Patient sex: F
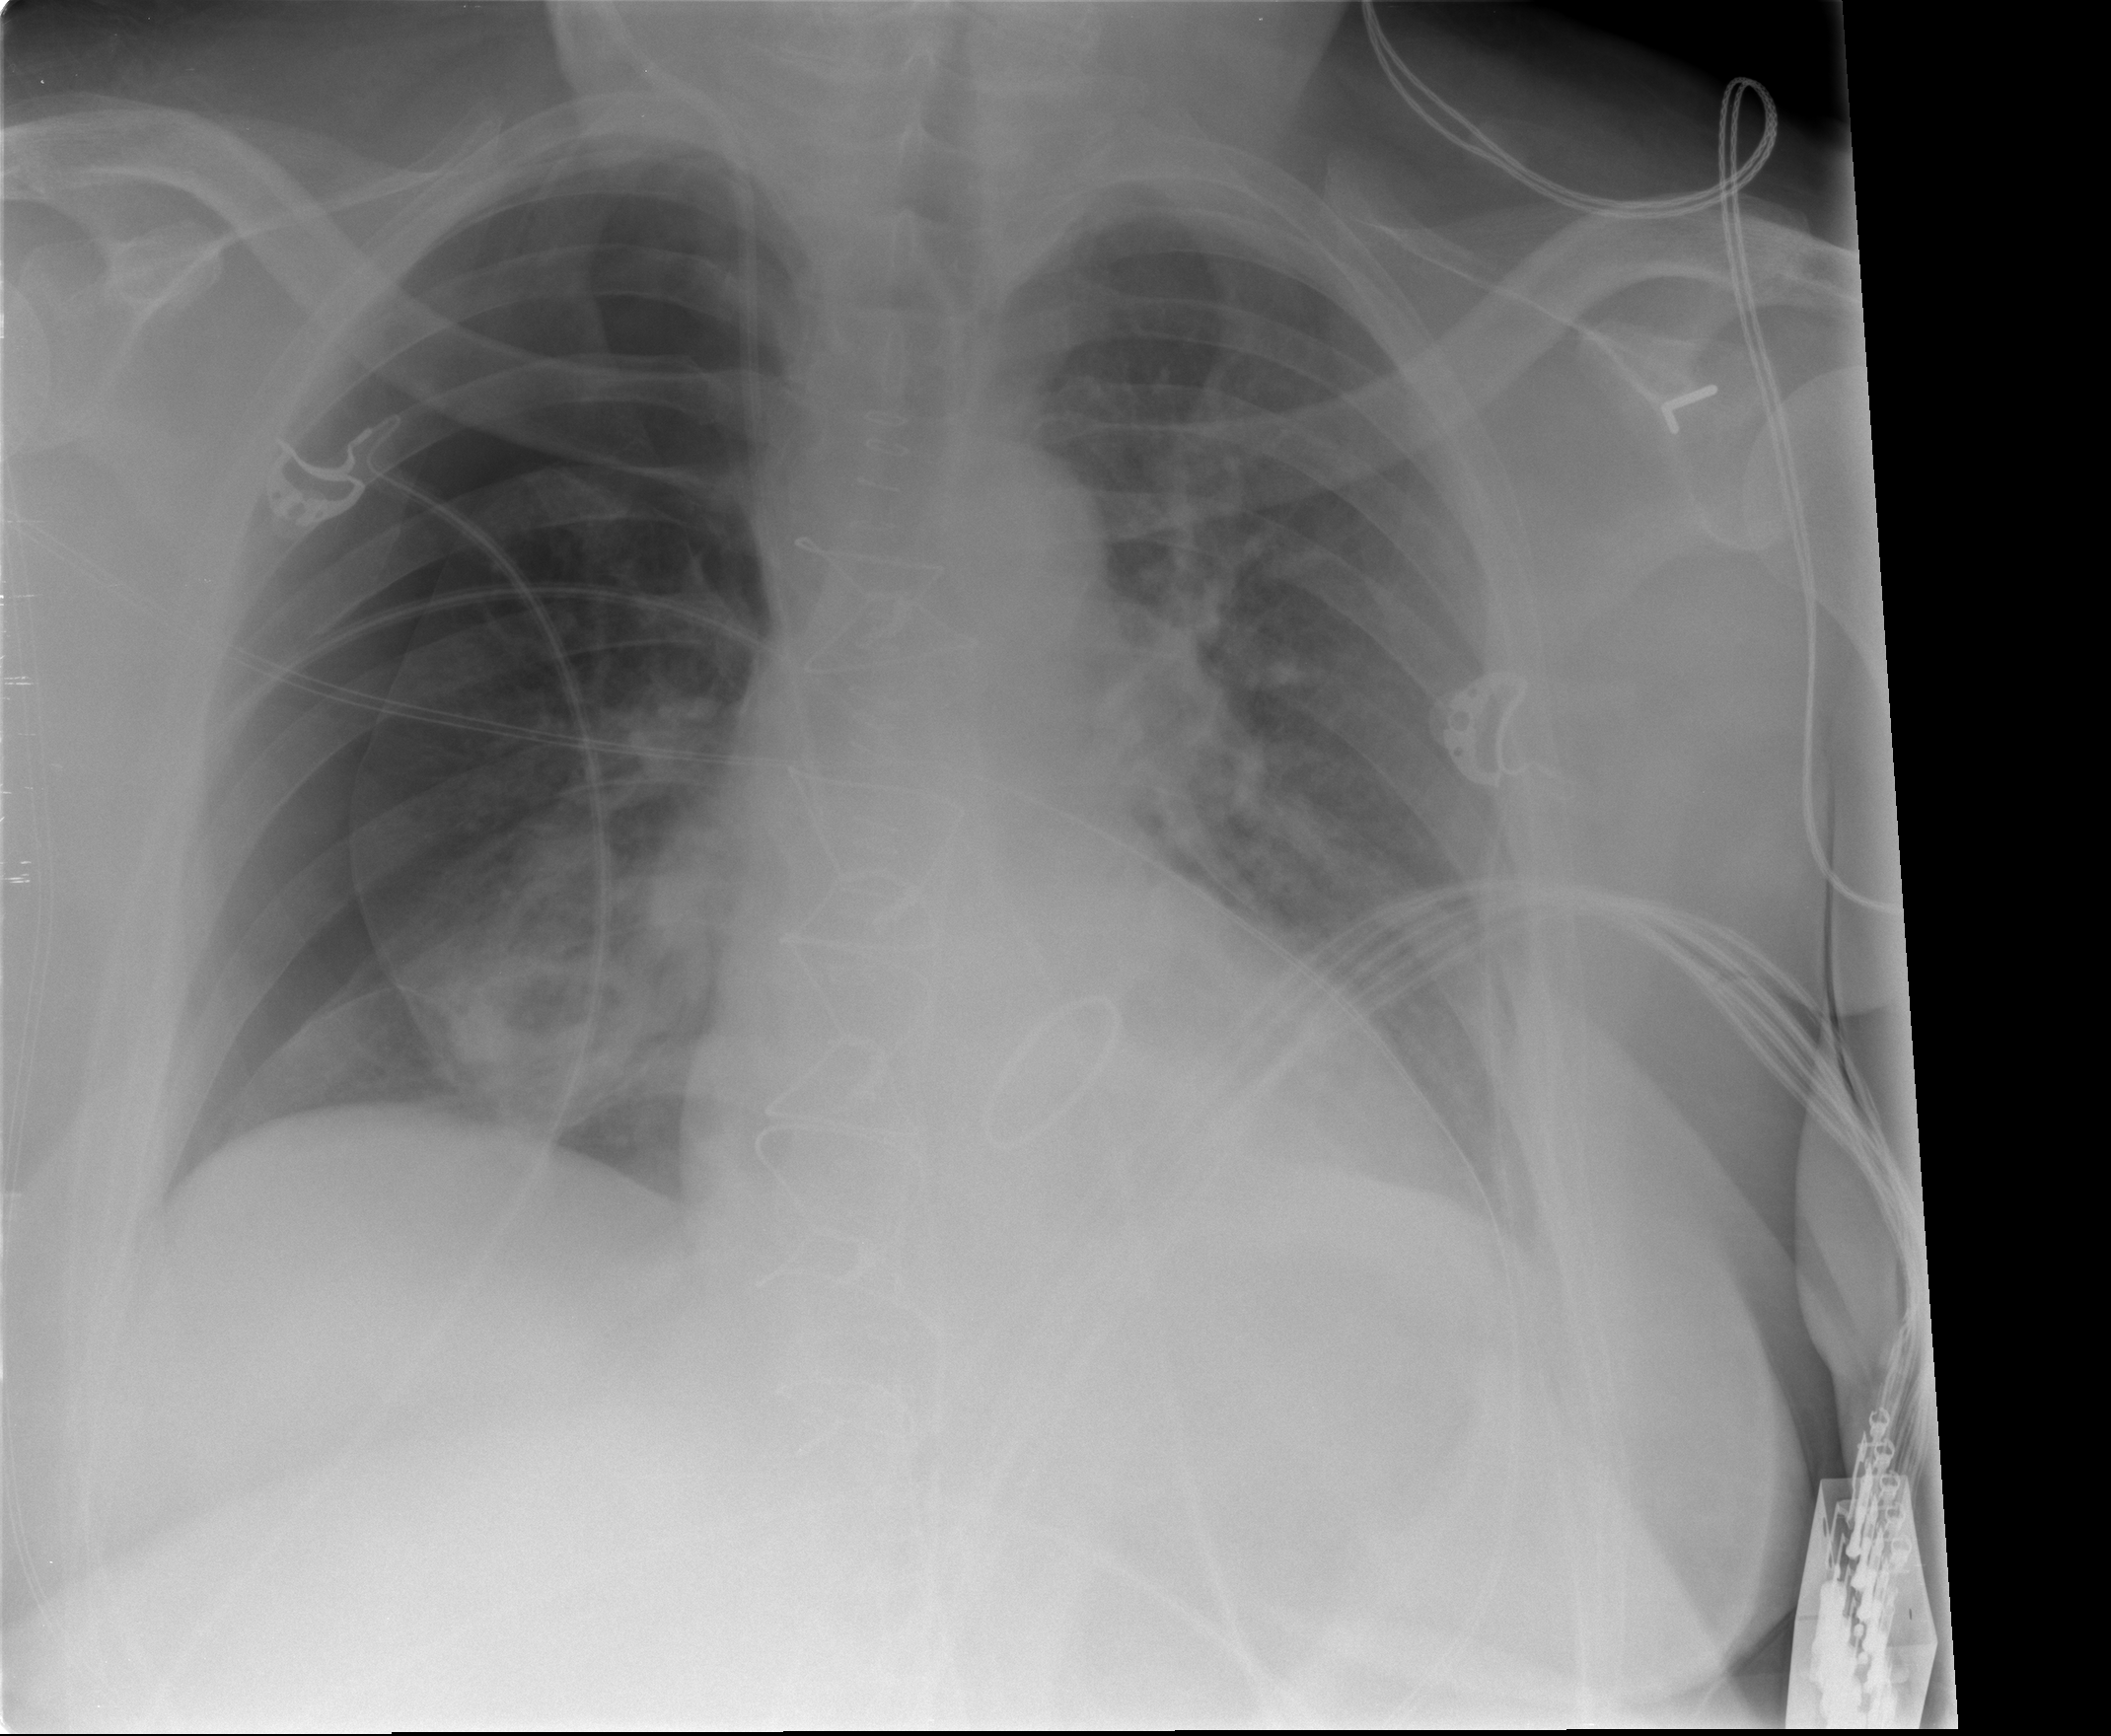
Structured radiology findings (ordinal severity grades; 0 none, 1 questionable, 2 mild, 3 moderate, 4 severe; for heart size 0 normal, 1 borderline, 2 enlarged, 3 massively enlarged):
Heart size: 0
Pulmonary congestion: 0
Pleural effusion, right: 0
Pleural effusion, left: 0
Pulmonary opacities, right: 0
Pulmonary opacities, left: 0
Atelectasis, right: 0
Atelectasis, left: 0